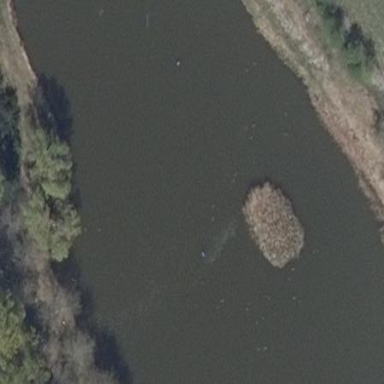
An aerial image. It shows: Pond with natural water.